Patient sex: F
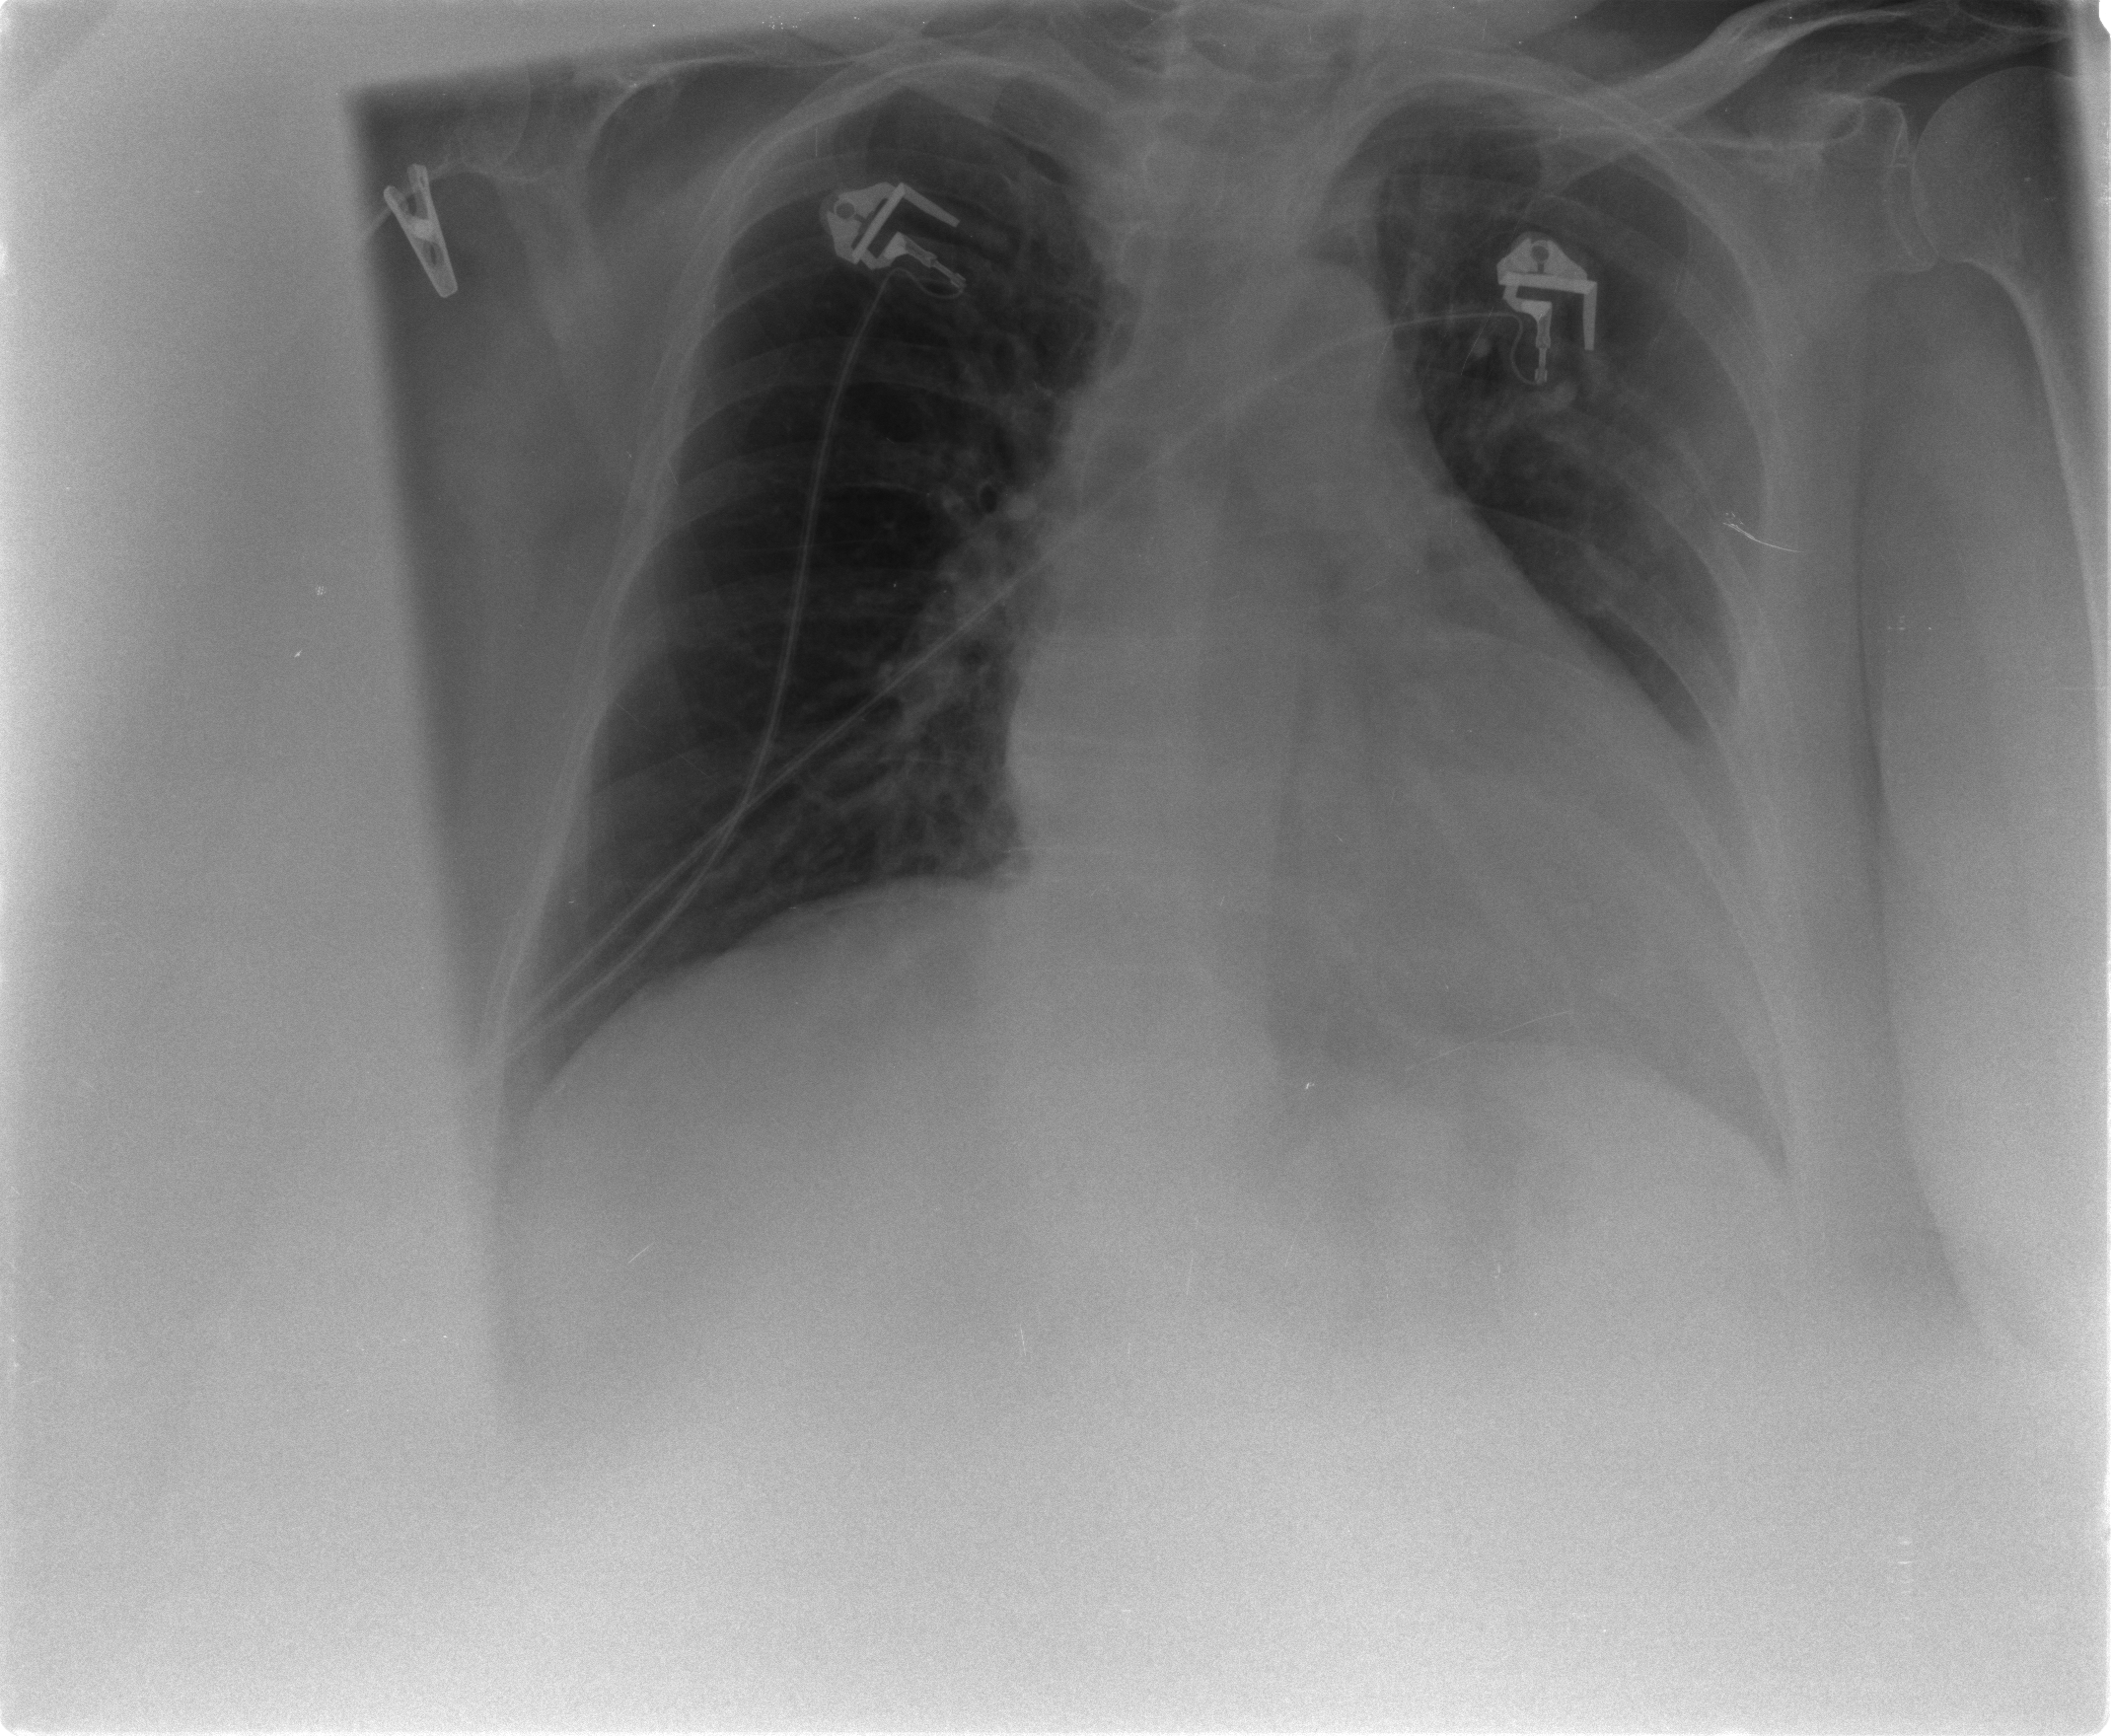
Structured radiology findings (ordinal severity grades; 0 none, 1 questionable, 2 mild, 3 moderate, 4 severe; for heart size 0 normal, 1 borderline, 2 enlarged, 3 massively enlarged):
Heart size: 1
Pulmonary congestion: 2
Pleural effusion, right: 1
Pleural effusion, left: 2
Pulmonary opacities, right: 1
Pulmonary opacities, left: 2
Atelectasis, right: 2
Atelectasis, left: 2